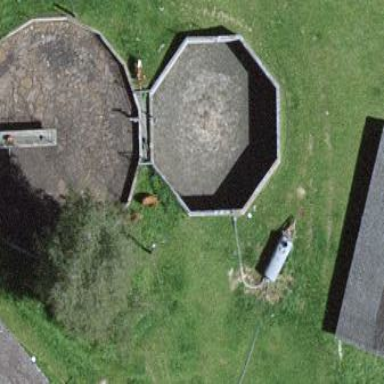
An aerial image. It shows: Storage tank building.